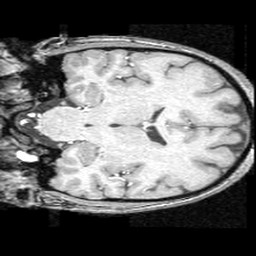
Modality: T1w
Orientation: coronal
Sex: female
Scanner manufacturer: ge
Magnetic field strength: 1.5 T
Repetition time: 21 s
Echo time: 0.008 s